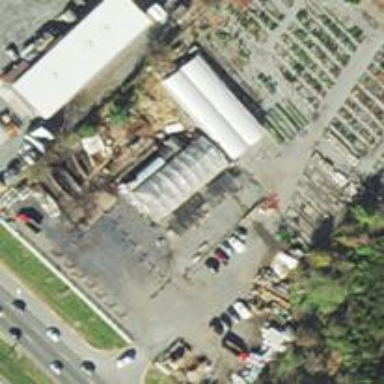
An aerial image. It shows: Plant nursery area.